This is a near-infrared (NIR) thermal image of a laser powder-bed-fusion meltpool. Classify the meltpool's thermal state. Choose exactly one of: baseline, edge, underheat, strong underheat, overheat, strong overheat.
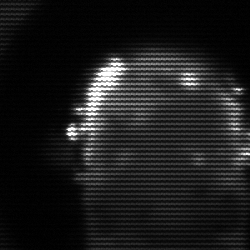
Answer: baseline